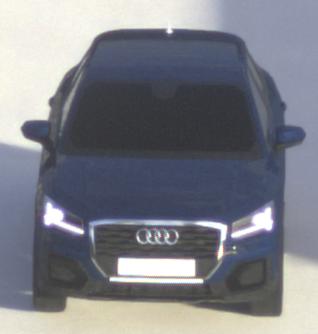
Make: Audi
Model: Q2
Model produced from: 2016
Model produced until: 2020
Doors: 5
Color: blue
Road condition: dry road
Daytime: morning or afternoon
Contrast: medium contrast